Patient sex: F
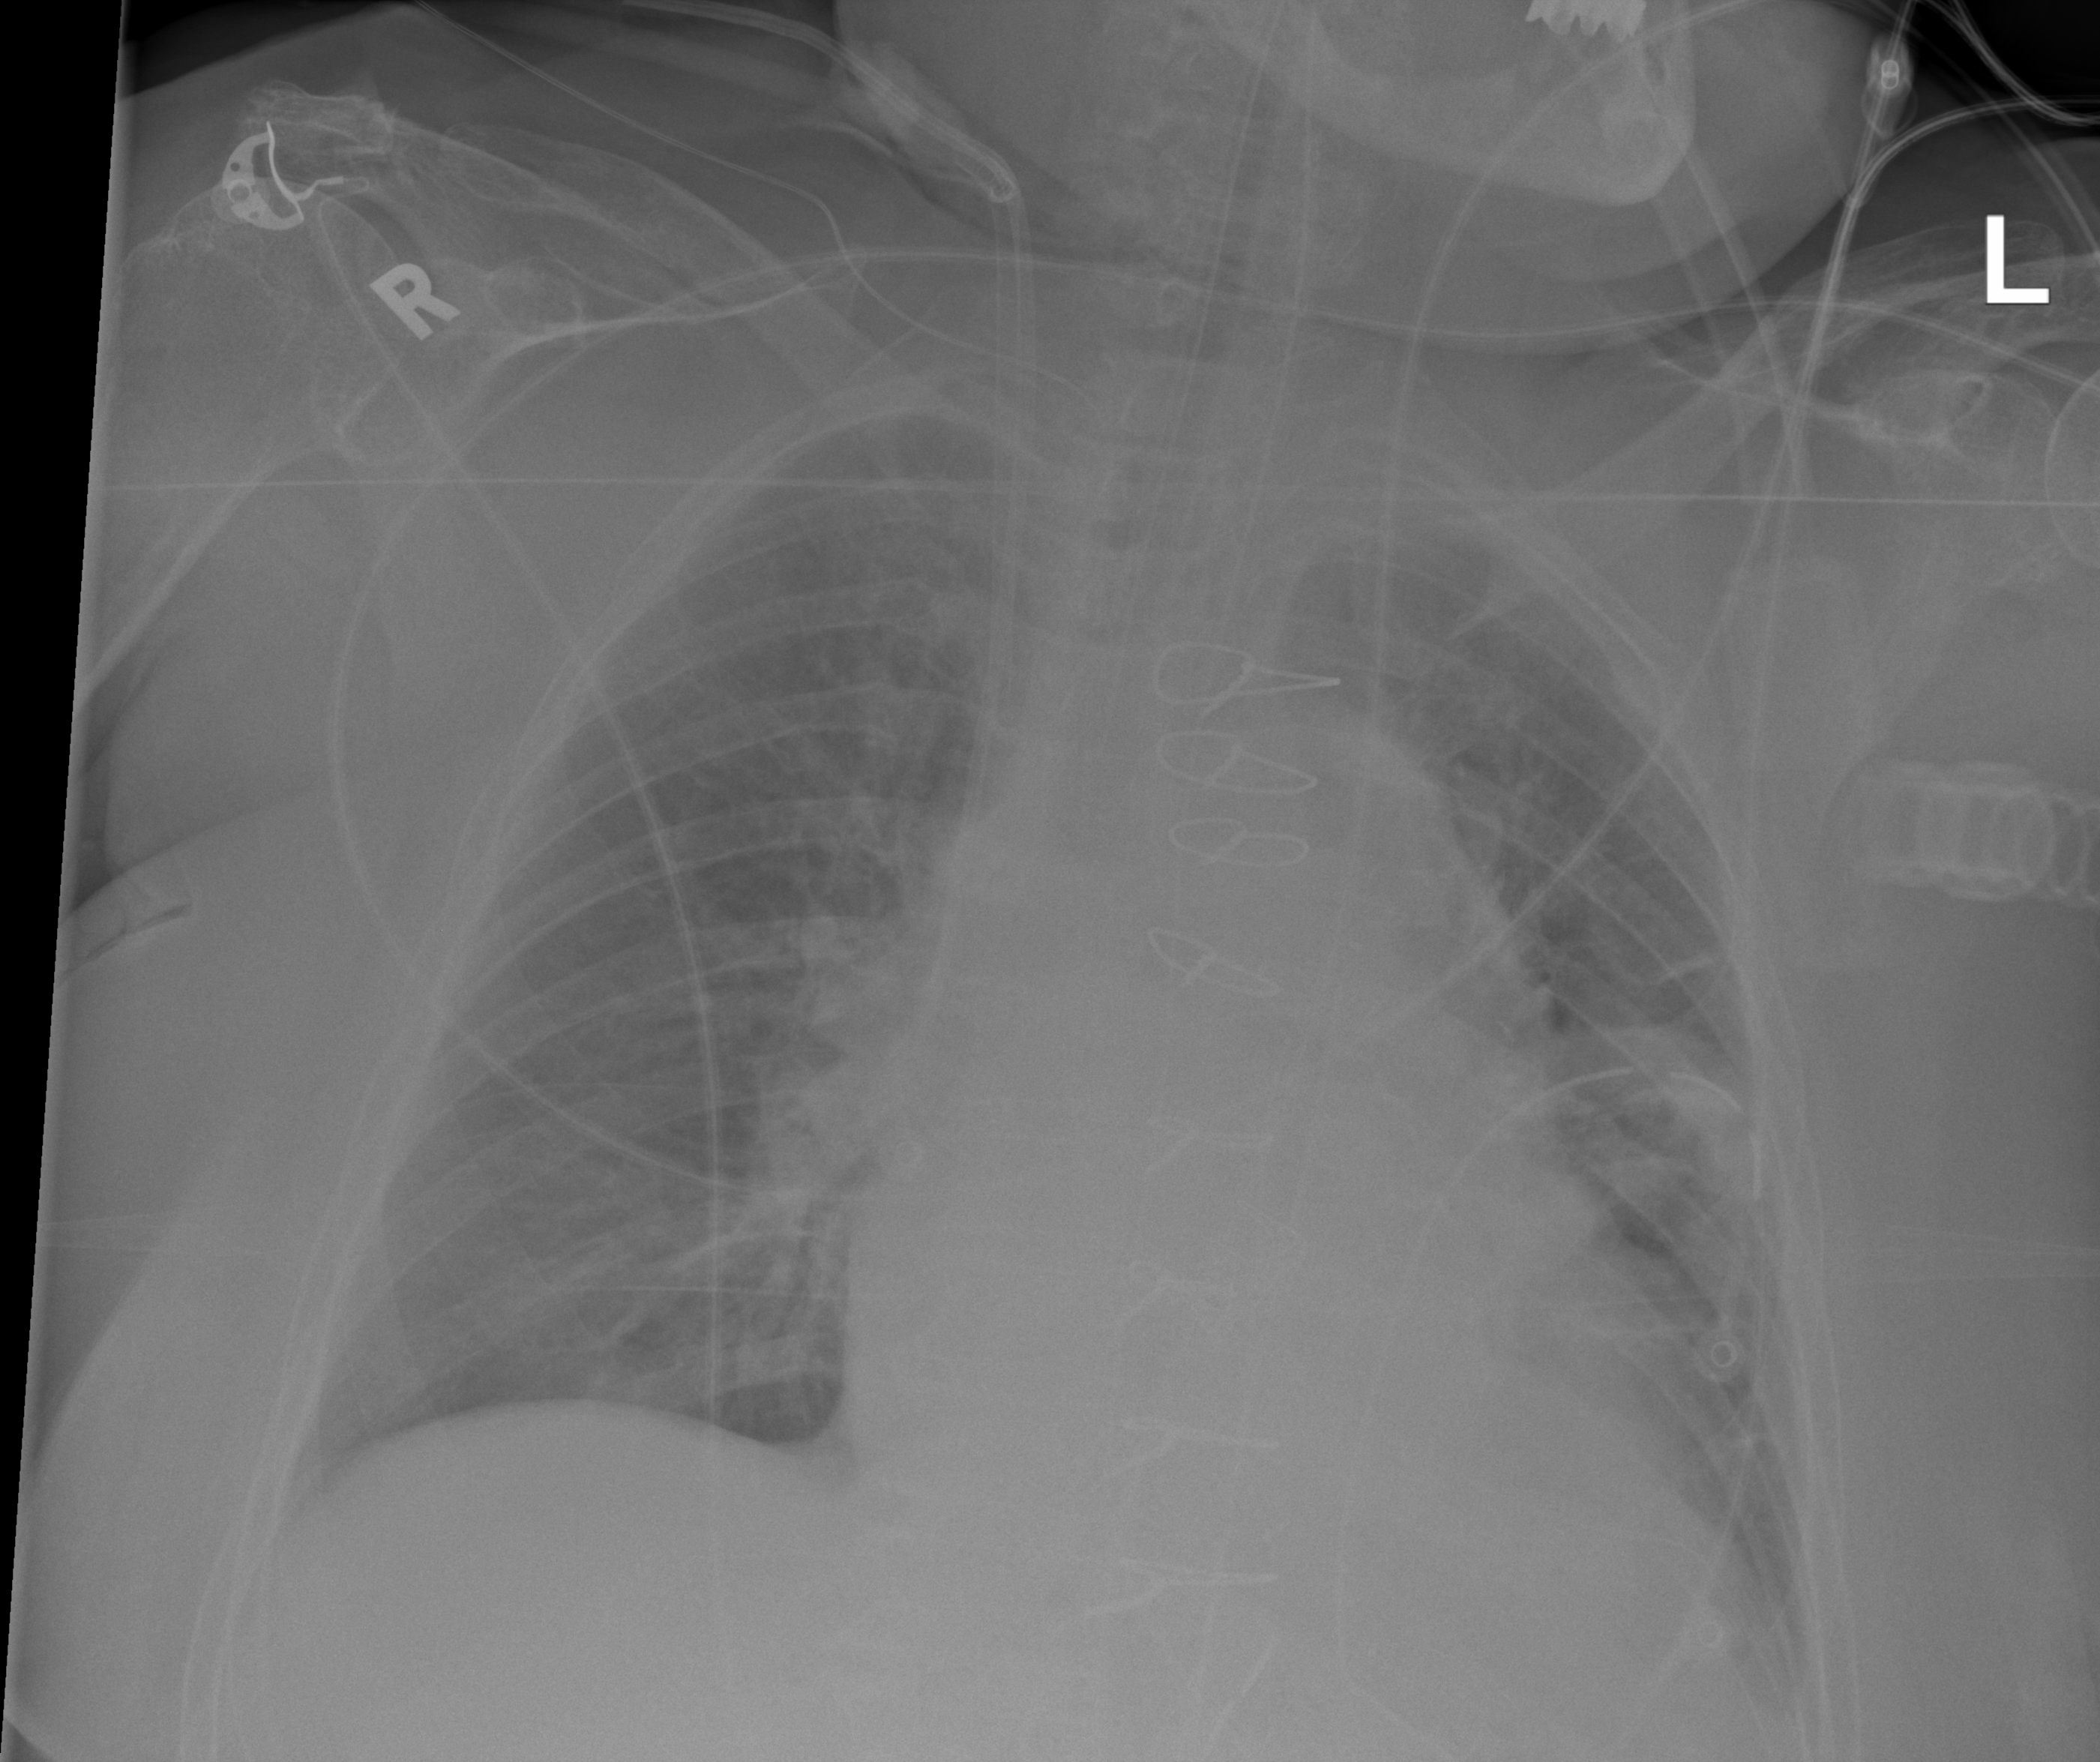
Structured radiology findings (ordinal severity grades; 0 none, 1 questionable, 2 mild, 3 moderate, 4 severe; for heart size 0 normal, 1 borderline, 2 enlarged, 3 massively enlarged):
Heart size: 2
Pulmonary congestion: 2
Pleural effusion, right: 0
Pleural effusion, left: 2
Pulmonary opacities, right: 0
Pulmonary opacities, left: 0
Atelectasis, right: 0
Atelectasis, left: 2